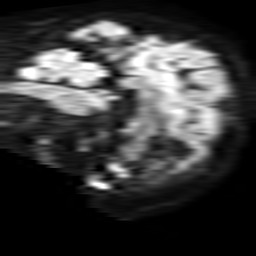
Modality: TRACE
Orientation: sagittal
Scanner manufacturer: philips
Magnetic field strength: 1.5 T
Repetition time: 3.395 s
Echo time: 0.06922 s